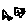
Label: car